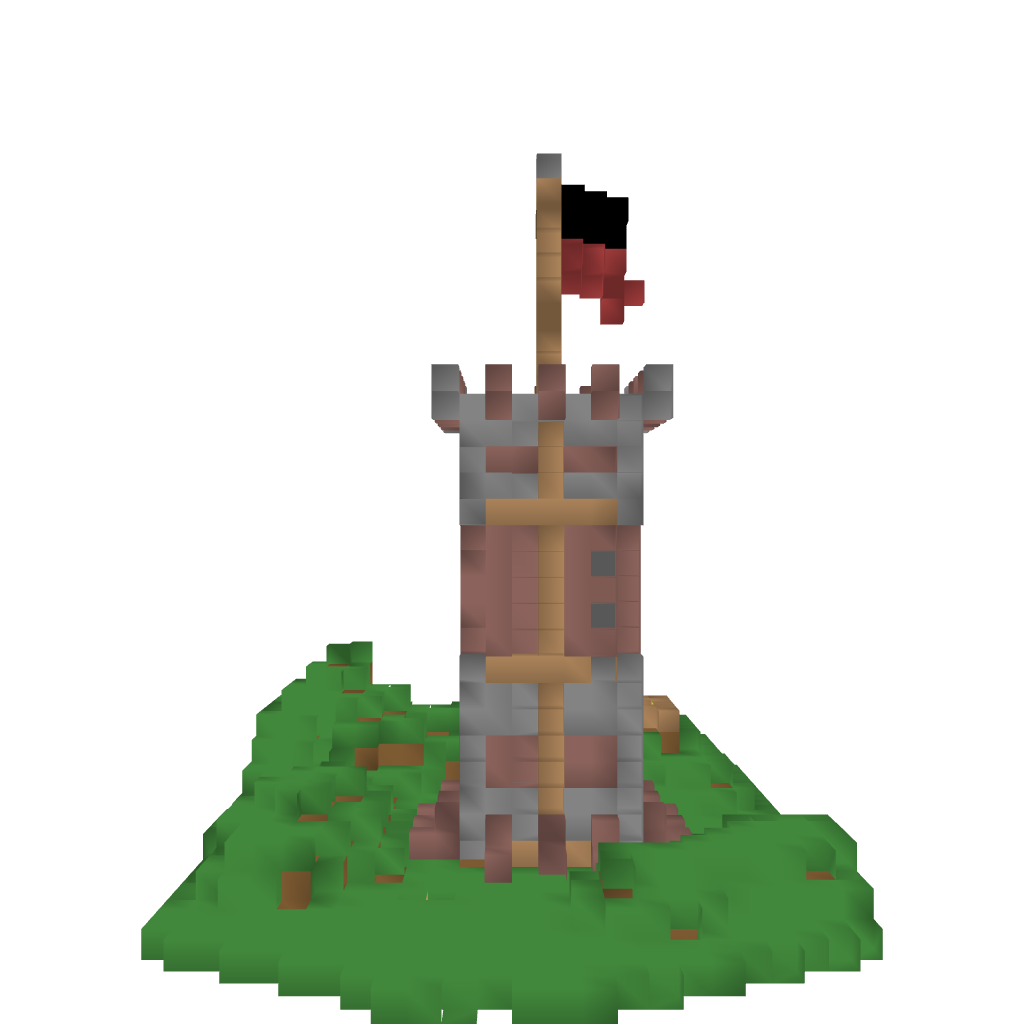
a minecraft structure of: Castle bad low quality